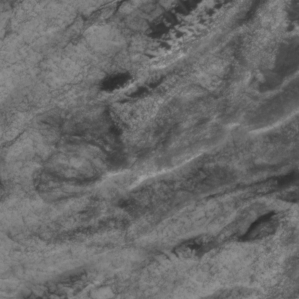
Label: non_frost